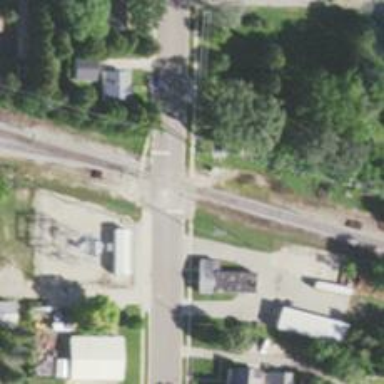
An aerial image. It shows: Crossing for the railway.